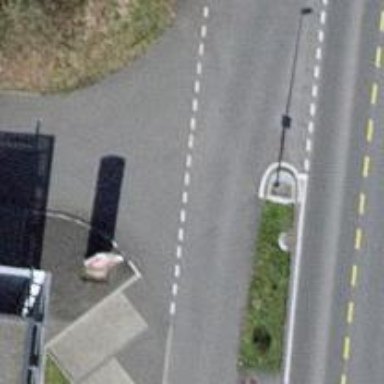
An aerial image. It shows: Unmarked road crossing.